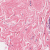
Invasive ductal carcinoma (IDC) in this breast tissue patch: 0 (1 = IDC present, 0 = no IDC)